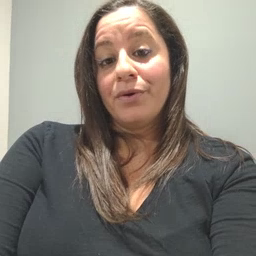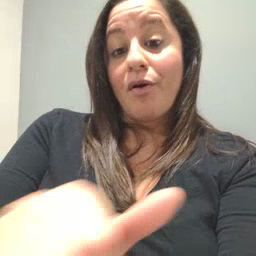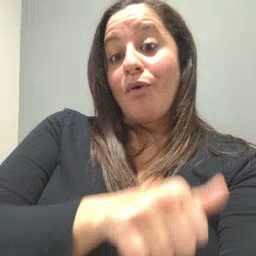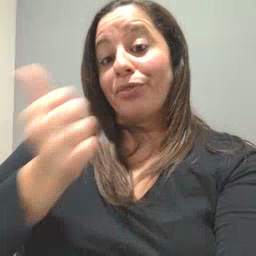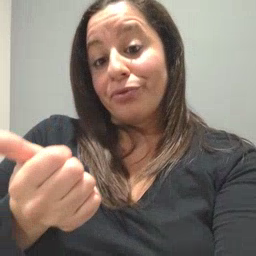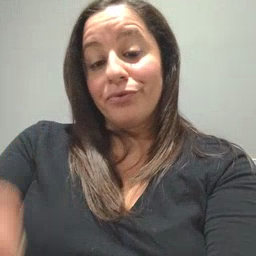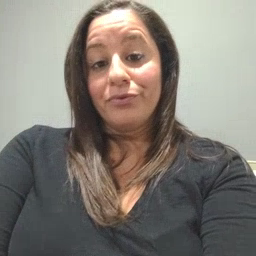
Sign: another